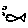
Label: fish